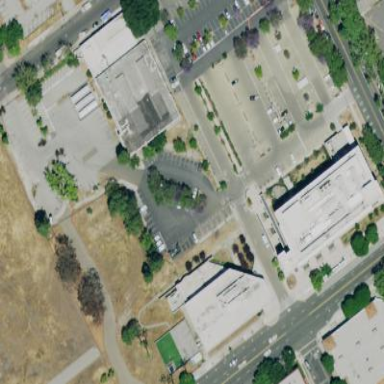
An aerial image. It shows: Parking area with asphalt surface.